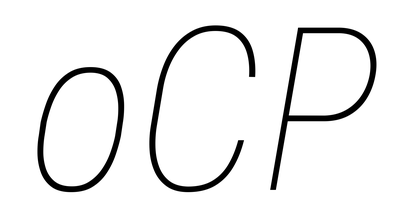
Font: Roboto-Italic_Condensed_Thin_Italic